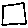
Label: square